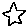
Label: star